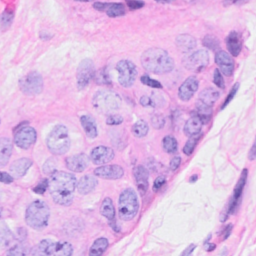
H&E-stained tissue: Breast